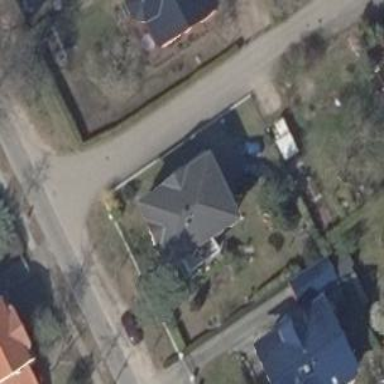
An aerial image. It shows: Detached building with hipped roof shape.